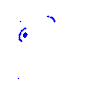
Particle: pion